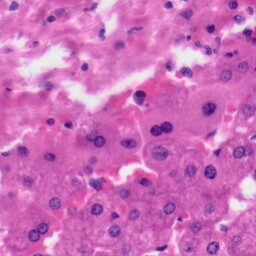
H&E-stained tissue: Liver